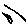
Label: line